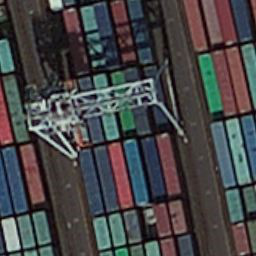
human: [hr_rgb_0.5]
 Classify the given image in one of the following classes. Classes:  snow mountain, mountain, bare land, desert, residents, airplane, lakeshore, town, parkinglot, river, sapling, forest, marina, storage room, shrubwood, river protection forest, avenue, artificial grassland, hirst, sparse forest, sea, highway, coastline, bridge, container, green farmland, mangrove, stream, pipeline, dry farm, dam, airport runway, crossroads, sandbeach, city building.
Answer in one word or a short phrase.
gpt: container